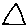
Label: triangle